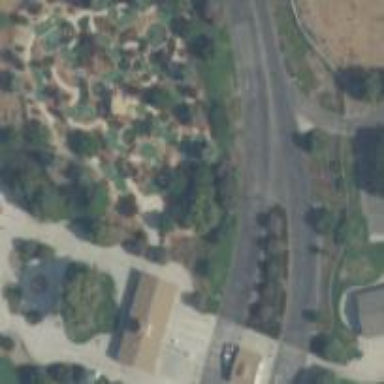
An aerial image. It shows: Miniature golf course.